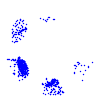
Particle: kaon